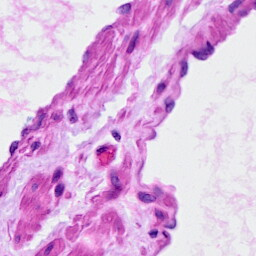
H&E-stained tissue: Ovarian